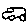
Label: car